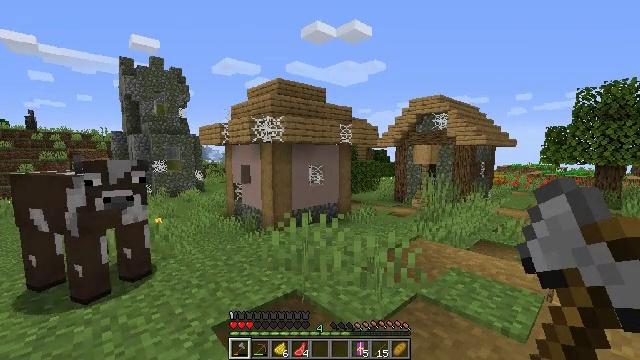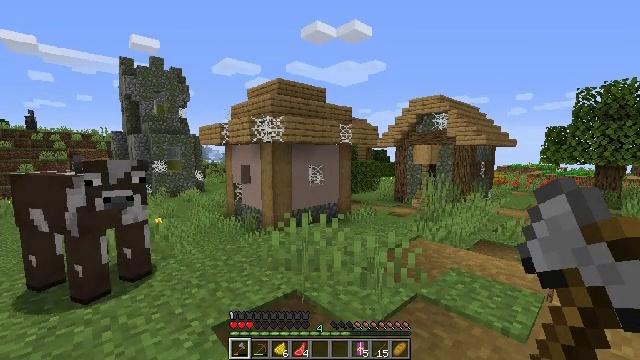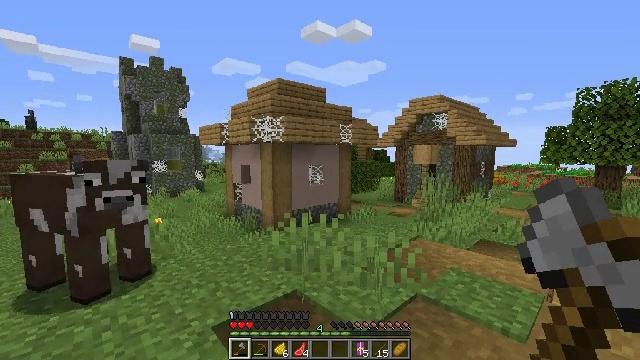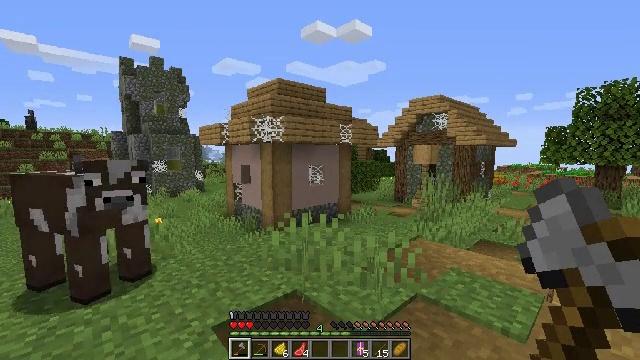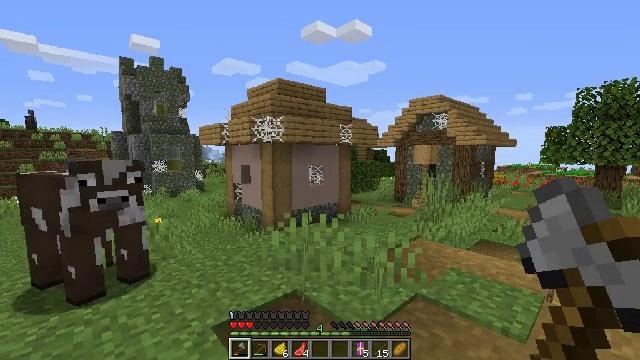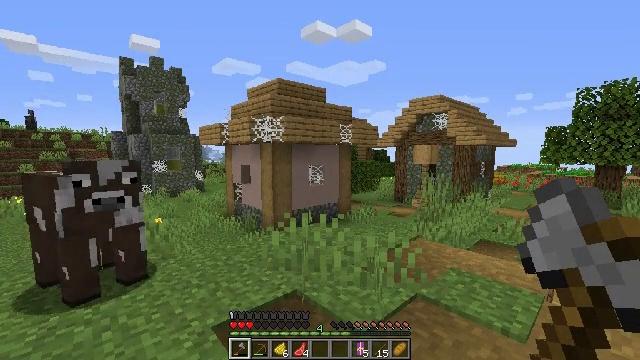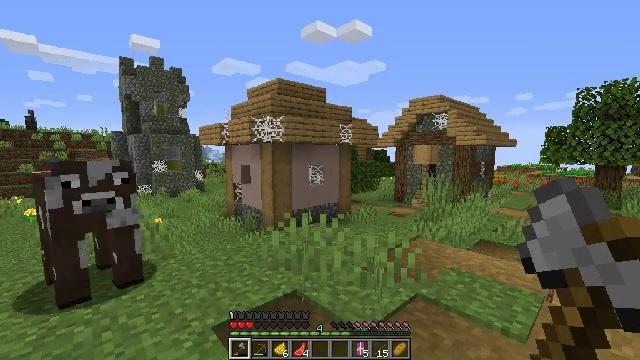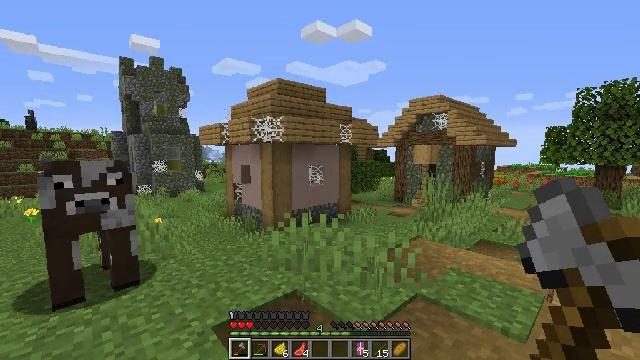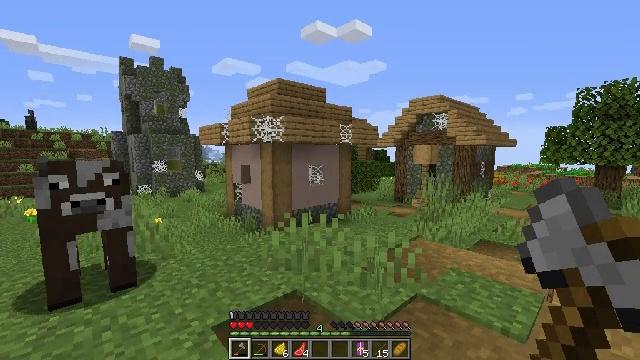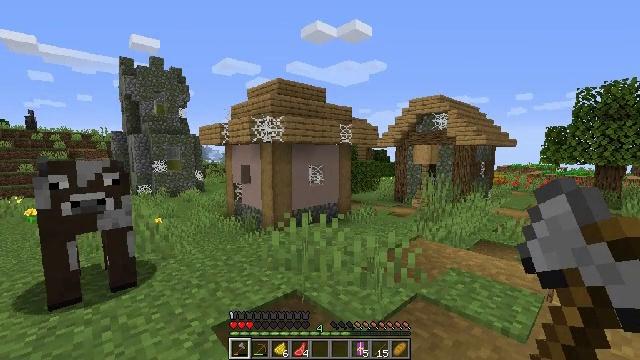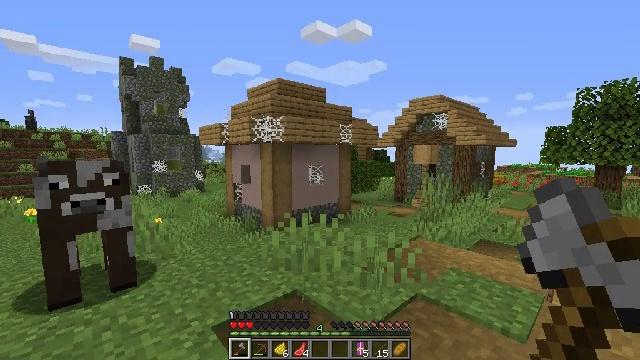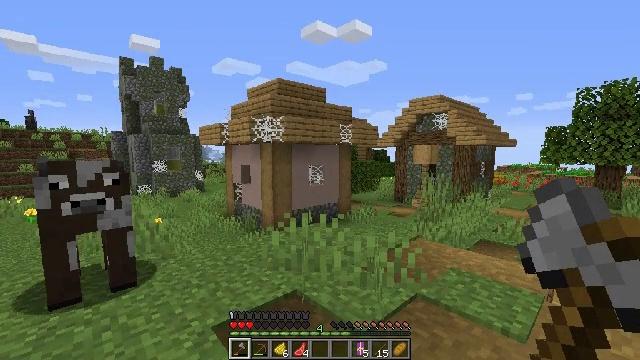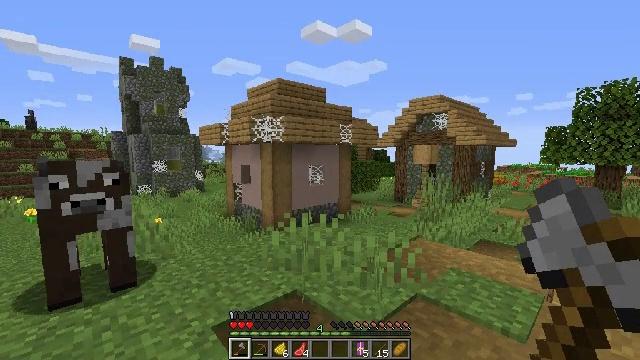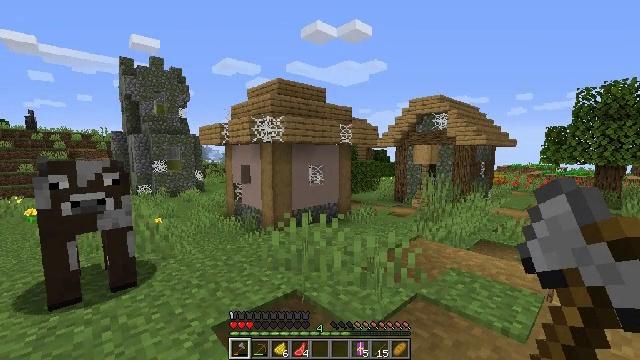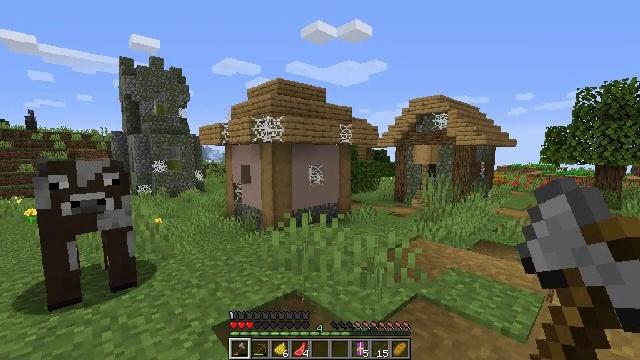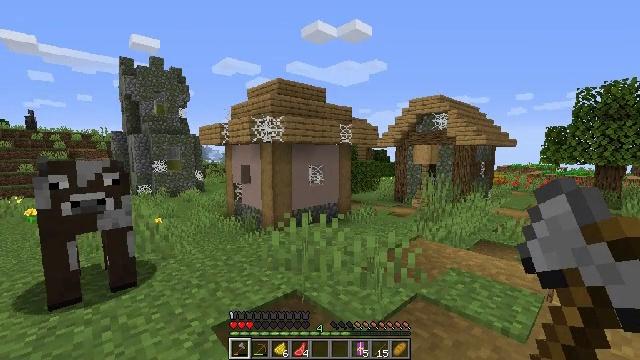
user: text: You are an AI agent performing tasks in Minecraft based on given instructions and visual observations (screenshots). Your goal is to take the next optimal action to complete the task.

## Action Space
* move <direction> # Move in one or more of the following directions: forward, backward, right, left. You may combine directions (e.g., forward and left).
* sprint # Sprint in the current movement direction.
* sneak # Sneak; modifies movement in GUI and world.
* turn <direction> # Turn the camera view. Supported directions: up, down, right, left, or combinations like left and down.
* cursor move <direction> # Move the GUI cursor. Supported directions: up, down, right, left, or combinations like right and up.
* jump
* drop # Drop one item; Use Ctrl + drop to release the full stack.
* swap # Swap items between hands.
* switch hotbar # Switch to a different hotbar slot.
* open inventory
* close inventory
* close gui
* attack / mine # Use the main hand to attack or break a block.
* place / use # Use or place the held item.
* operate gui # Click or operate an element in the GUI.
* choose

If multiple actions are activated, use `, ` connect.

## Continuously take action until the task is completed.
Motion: motion action
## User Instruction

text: Attack the white terracotta to collect it.
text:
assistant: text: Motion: no_op
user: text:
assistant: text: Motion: no_op
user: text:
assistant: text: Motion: no_op
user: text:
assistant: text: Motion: no_op
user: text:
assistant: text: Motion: no_op
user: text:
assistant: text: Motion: no_op
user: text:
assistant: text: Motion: no_op
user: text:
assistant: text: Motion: no_op
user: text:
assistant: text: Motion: no_op
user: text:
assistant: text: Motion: no_op
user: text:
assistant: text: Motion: no_op
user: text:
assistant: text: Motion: no_op
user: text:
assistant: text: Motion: no_op
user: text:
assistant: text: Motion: no_op
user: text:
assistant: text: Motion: no_op
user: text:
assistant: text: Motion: no_op
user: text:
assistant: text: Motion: no_op
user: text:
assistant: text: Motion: no_op
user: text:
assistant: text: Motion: no_op
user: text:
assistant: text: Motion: move forward
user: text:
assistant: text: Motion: move forward
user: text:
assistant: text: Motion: no_op
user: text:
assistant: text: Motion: no_op
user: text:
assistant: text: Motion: no_op
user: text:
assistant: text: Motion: no_op
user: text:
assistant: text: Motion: switch to hotbar 2
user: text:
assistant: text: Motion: switch to hotbar 2
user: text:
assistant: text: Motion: no_op
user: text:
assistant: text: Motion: no_op
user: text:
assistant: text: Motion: no_op